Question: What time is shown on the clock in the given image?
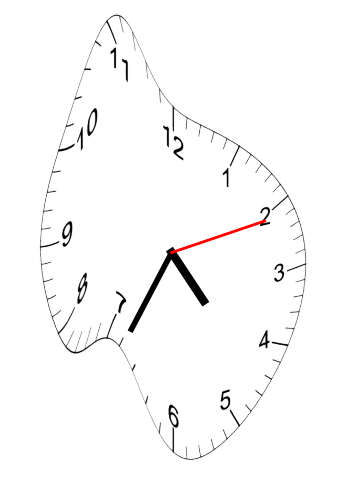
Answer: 04:34:11